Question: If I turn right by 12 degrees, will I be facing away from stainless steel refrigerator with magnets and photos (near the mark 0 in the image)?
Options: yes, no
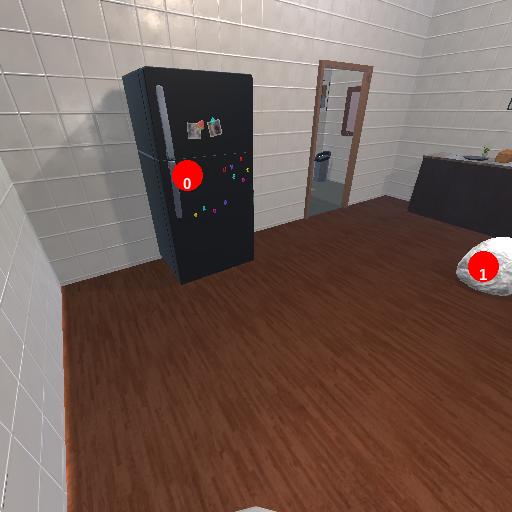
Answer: yes